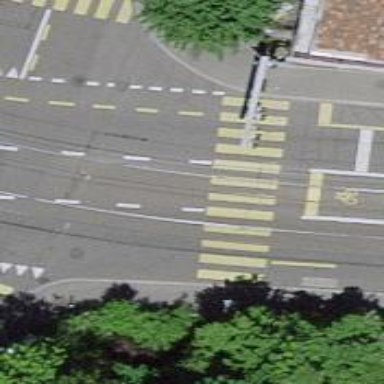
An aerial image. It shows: Road crossing with traffic signals.